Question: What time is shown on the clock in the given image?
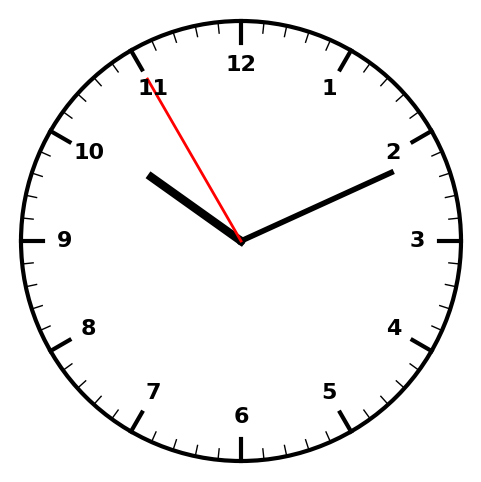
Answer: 10:10:55